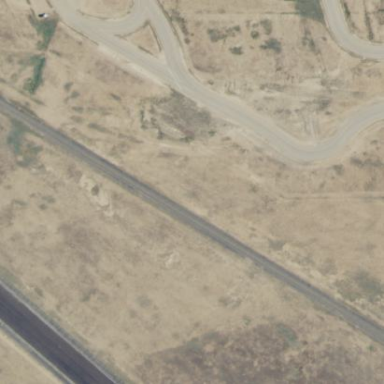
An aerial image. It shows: Asphalt taxiway at the airport.